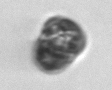
Label: Mesodinium